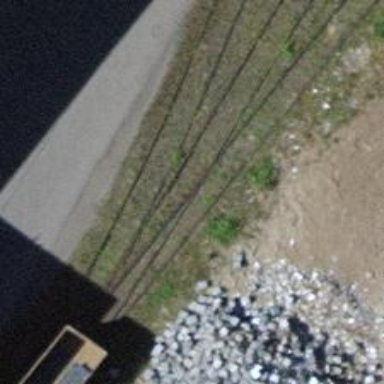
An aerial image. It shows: Railway switch.